Question: I am using a 'VideoView' and the 'MediaController' for an app I am working on. I simply wanted to have the 'MediaController' appear on top of my 'VideoView' but apparently you can't do that very easily. I attempted to use the 'setAnchorView' method to my 'VideoView' id, but that didn't work. No matter what I do, the 'MediaController' is always at the bottom of my screen.
With that said, I did some research and it looks as if I go about extending 'MediaController', I can change position and other properties. I have created a new class:
'''
package com.dop.mobilevforum;
import android.content.Context;
import android.widget.MediaController;
public class VFPlayer extends MediaController
{
public VFPlayer(Context context)
{
super(context);
}
}
'''
and in my parent class:
'''
public void onCreate(Bundle savedInstanceState)
{
super.onCreate(savedInstanceState);
setContentView(R.layout.vforum);
controller = new VFPlayer(this);
vidPlayer = (VideoView) findViewById(R.id.vidPlayer);
vidPlayer.setMediaController(controller);
}
'''
It the above is working, my default 'MediaController' still pops up and has all the same functionality. The question is now, how do I go about actually repositioning the controller from inside my 'VFPlayer' class?

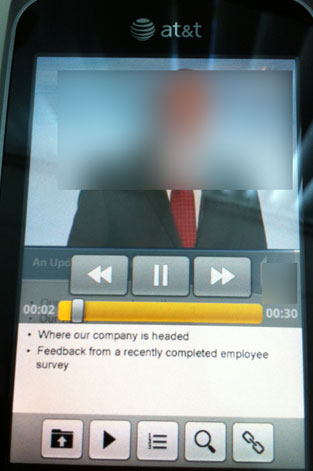
Answer: The preferred way to control the location of the MediaController is via <URL>. Unfortunately, the VideoView seems to override this value to be the parent view of itself whenever a new video is loaded. To counter act this, a class like the following should work
'''
public class ConstantAnchorMediaController extends MediaController
{
public ConstantAnchorMediaController(Context context, View anchor)
{
super(context);
super.setAnchorView(anchor);
}
@Override
public void setAnchorView(View view)
{
// Do nothing
}
}
'''
Once you do that, you can use this MediaController to set the Anchor to whichever view you desire without worrying about your VideoView changing it. After that, its just a matter of getting a view in the right place to anchor it too.